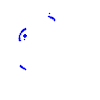
Particle: proton